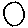
Label: circle